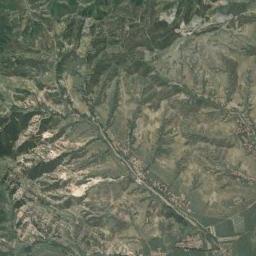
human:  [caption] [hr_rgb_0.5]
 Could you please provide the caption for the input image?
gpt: You can see the veins of the mountain clearly .

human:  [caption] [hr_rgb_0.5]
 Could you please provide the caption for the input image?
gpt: The mountain is full of bare land with some green plants .

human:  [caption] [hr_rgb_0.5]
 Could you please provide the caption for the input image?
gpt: The folded mountain consists of some ridges and valleys .

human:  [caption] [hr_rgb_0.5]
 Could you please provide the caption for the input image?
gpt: The mountains are winding and undulating .

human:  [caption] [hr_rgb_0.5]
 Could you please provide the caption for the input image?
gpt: There are some ravines and a river on the brown mountain .